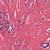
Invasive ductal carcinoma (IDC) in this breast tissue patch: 1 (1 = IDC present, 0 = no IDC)